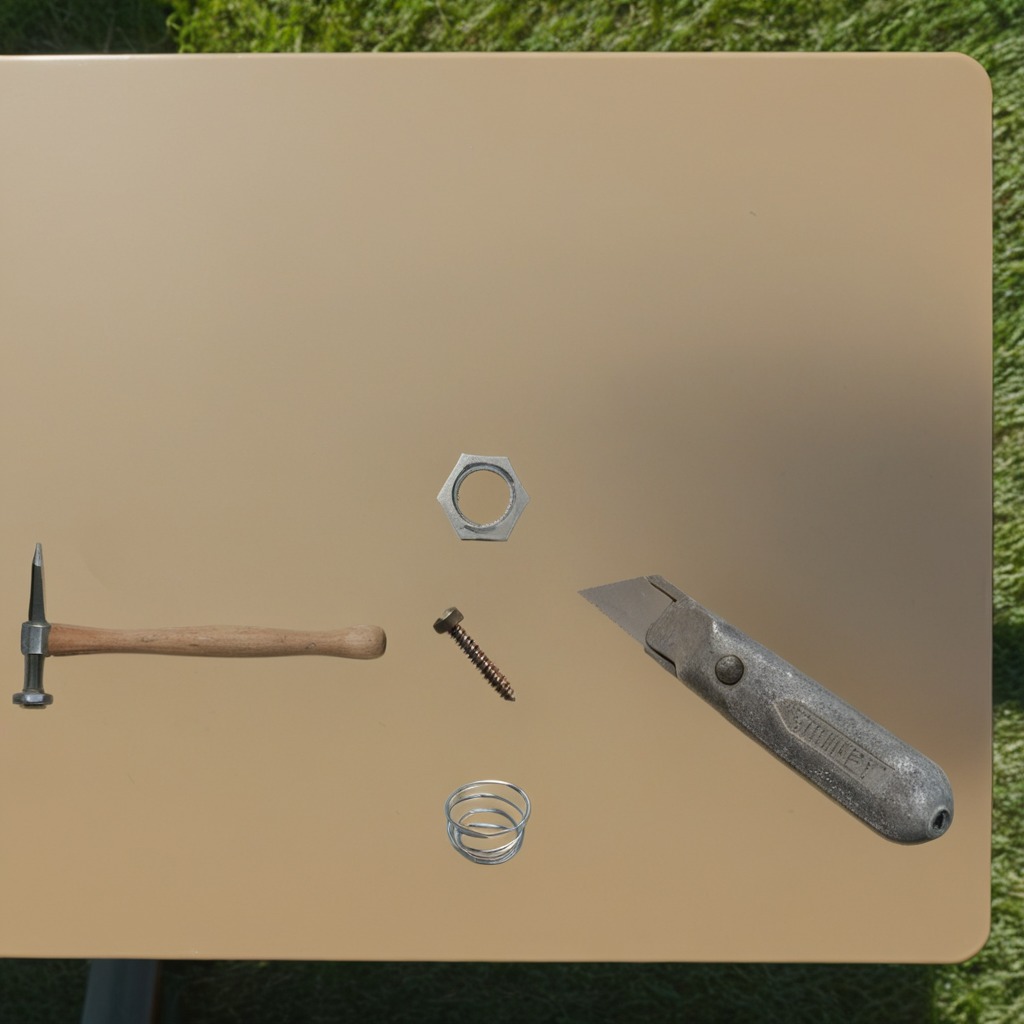
A utility knife, a metal machine screw, a hammer, a coiled metal spring, and a metal nut are lying on a clean utility table in a temporary outdoor tool station afternoon light present textured surface.